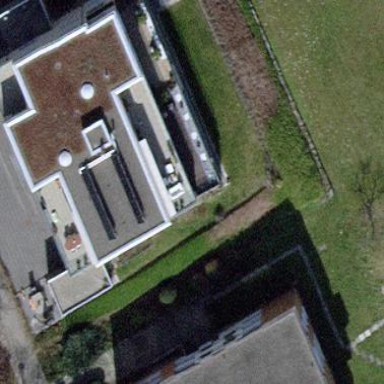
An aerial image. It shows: Building.